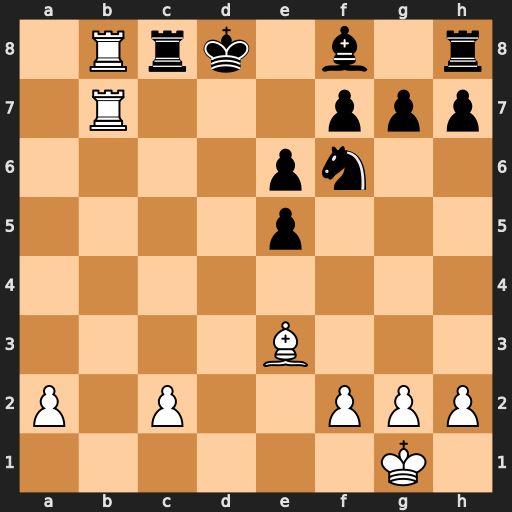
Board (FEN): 1Rrk1b1r/1R3ppp/4pn2/4p3/8/4B3/P1P2PPP/6K1
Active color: w
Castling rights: -
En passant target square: -
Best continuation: Bb6+ Ke8 Rxc8#